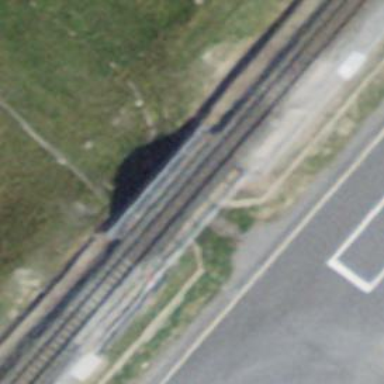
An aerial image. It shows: Narrow-gauge railway bridge with electrified contact line.